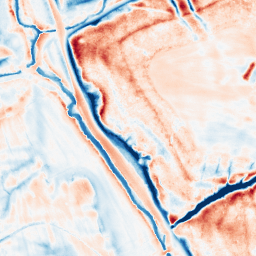
Category: classical
Decomposition family: uniform
Decomposition parameters: size: 20
Upsampling method: bicubic
Upsampling parameters: scale: 2
Upsampling scale: 2